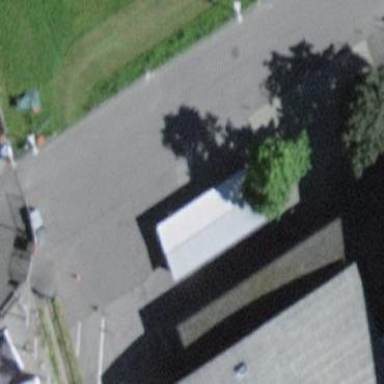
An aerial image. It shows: Bicycle parking facility.